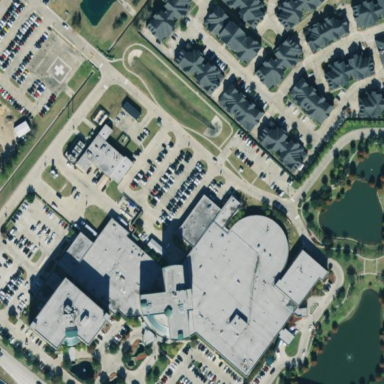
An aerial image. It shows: Hospital providing healthcare services.